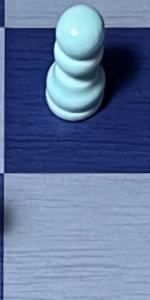
Label: Empty